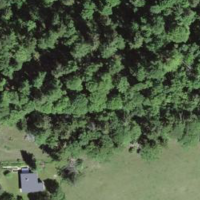
EUNIS habitat code: 44
Species observed at this site:
Lamium galeobdolon